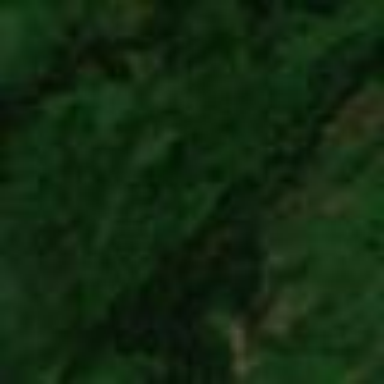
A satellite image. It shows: Evergreen orchard with broadleaved trees.